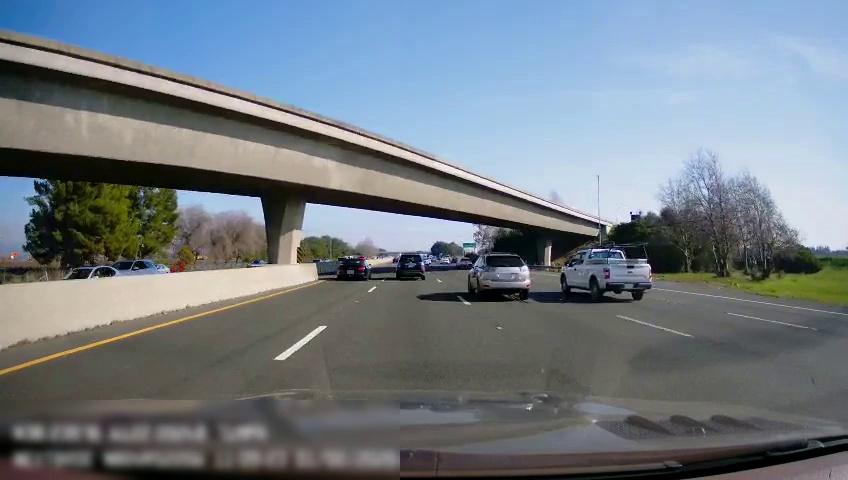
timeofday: Day
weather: Sunny
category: Drivable Space
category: Vehicles | Truck
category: Vehicles | SUV
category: Vehicles | SUV
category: Vehicles | Car
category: Vehicles | SUV
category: Vehicles | Car
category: Vehicles | Car
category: Vehicles | Car
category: Vehicles | Car
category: Vehicles | Car
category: Vehicles | SUV
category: Lanes | Alternate Lane
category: Lanes | Current Lane
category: Lanes | Current Lane
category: Lanes | Alternate Lane
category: Lanes | Alternate Lane
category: Lanes | Alternate Lane
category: Traffic | Signs